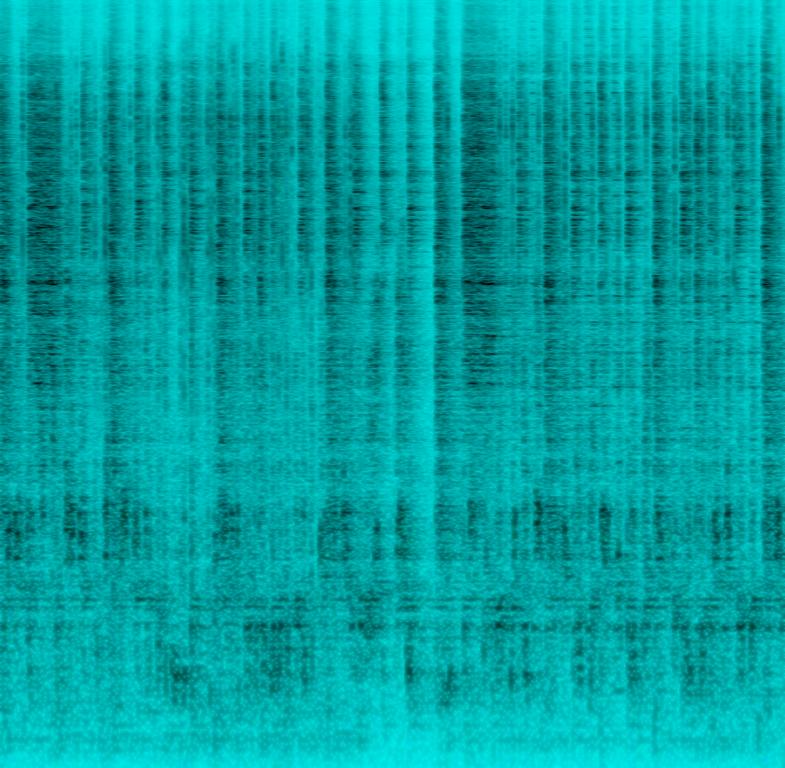
Someone is skillfully scratching turntables along to a backing track with drums, bassline and synthesizer sounds. This recording is of poor audio-quality.